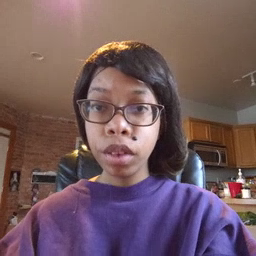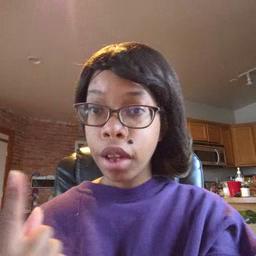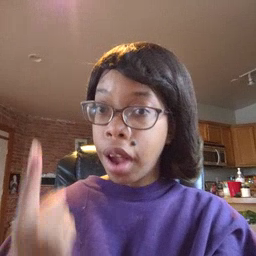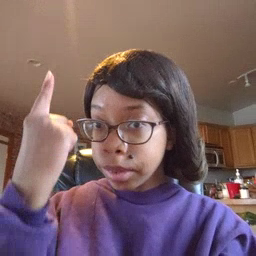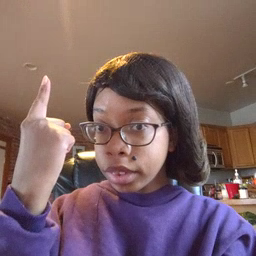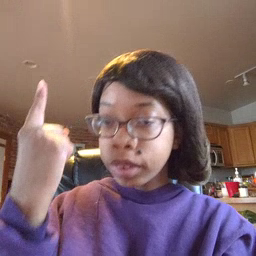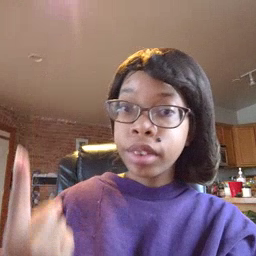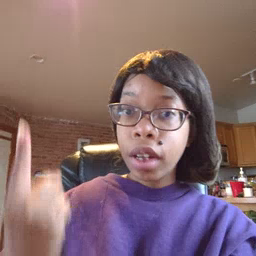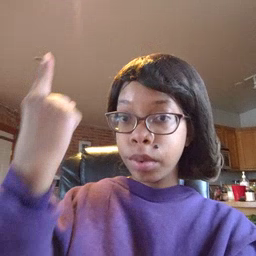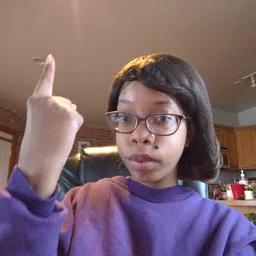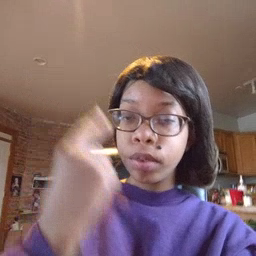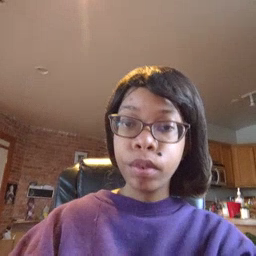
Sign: up